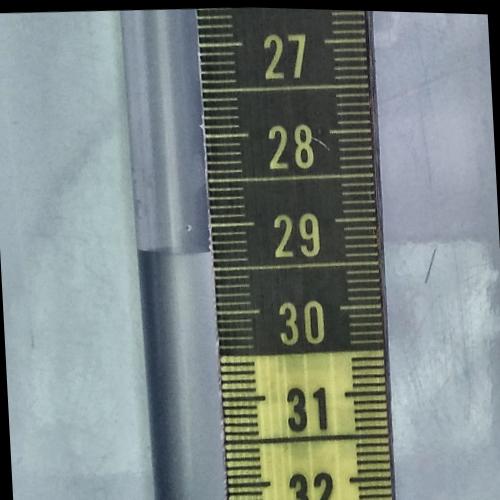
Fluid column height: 29.3 cm